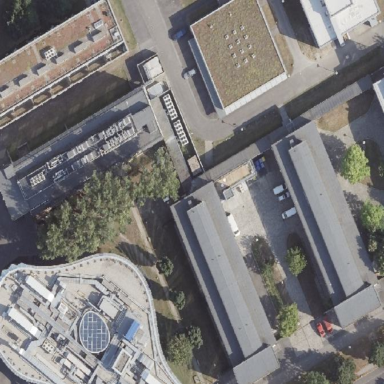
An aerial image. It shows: Part of building.